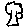
Label: tree